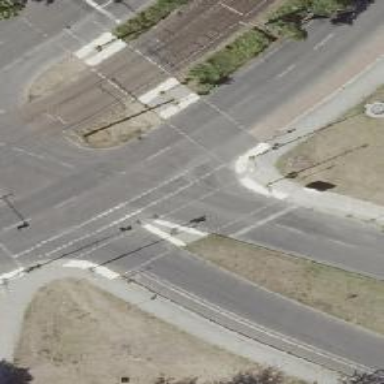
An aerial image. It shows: Footway that serves as traffic island.